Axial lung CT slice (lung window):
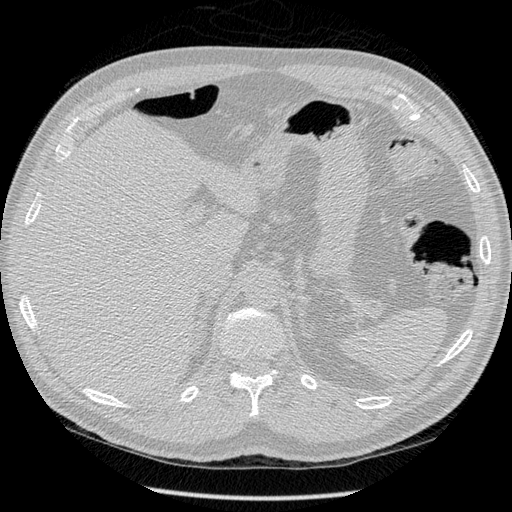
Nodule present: no